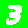
Digit: 3